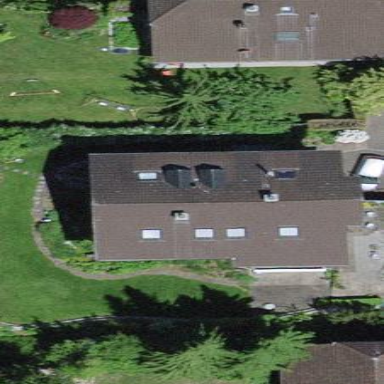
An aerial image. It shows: Simple house.